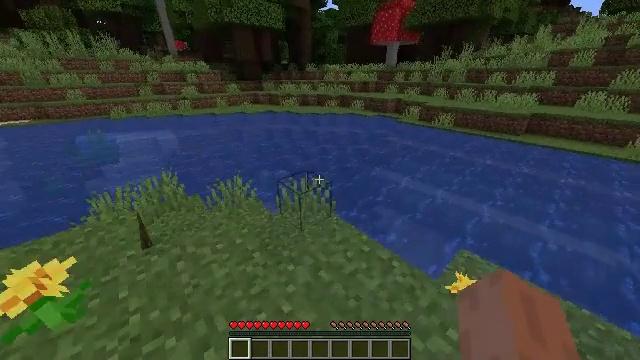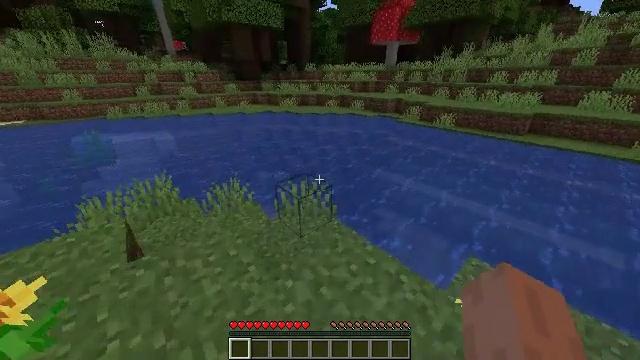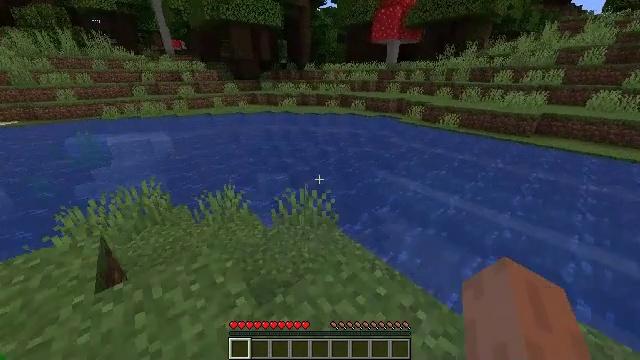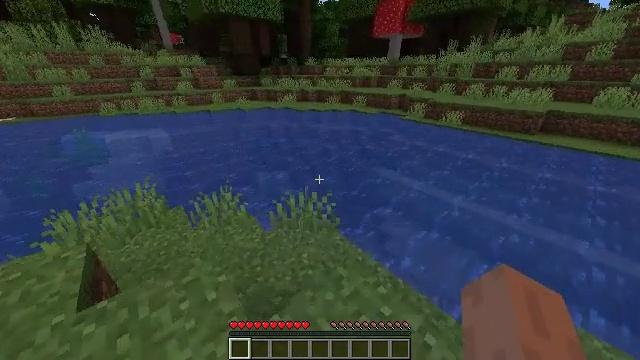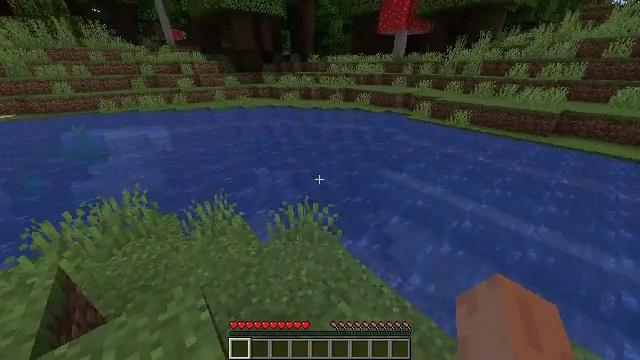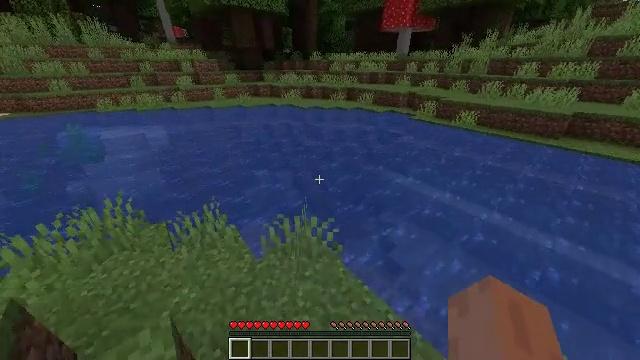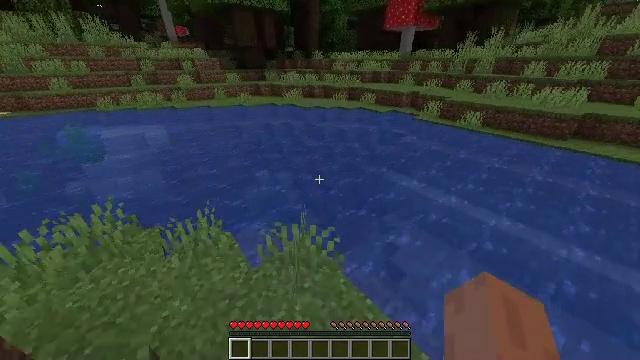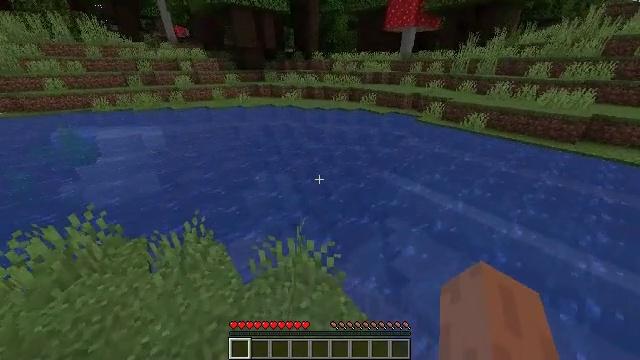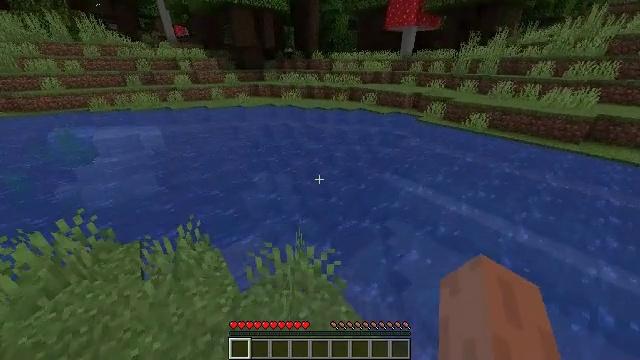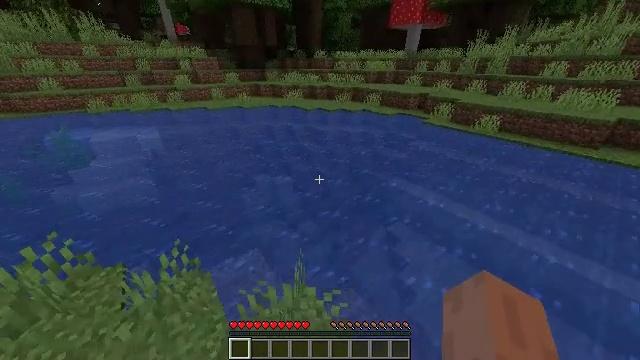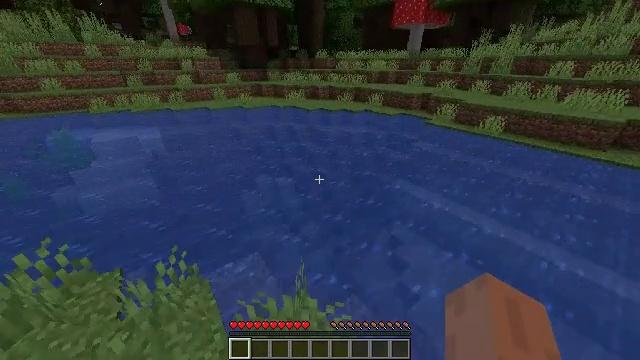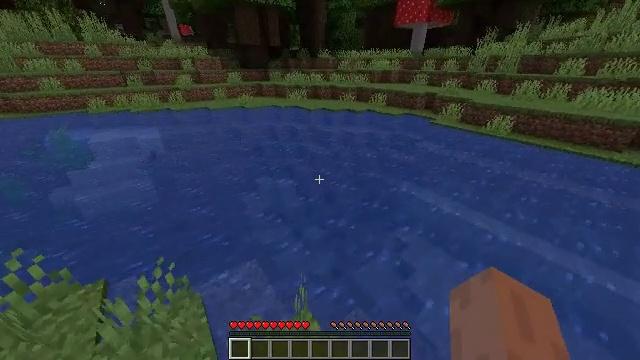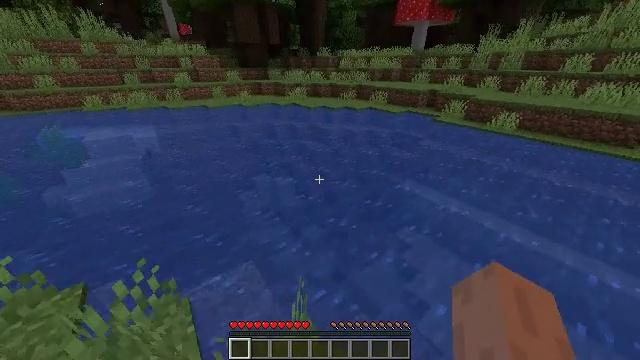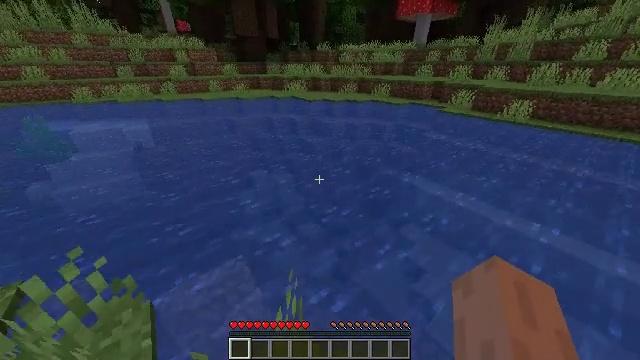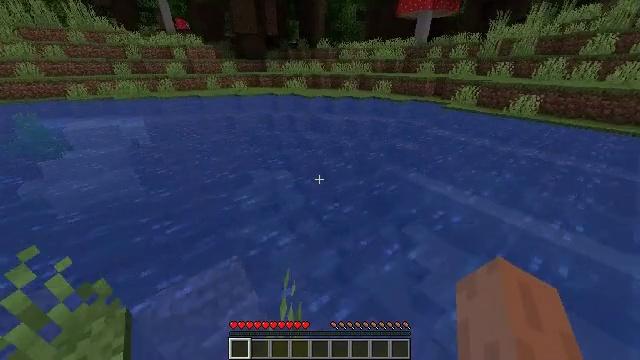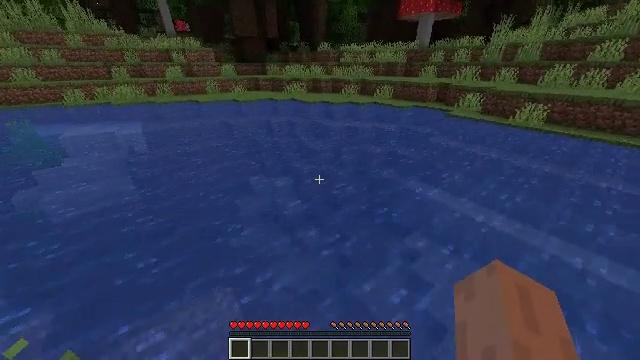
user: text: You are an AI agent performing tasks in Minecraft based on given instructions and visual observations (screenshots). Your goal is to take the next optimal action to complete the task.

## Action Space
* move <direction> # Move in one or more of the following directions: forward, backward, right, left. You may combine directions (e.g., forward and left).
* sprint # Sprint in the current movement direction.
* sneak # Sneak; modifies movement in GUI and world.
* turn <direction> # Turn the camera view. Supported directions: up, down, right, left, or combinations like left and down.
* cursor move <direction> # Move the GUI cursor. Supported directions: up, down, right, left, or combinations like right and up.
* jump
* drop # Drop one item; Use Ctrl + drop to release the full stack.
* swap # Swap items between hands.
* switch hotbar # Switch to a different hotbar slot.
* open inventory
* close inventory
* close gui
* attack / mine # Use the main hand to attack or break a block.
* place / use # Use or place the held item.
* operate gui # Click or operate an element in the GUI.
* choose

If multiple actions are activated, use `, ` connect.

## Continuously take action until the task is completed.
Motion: motion action
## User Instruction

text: Collect oak log for crafting.
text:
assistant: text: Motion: move forward, sprint
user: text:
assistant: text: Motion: move forward, sprint
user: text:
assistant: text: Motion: move forward, sprint
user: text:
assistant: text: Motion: move forward, sprint
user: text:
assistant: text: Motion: move forward, sprint
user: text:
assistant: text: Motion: move forward, sprint
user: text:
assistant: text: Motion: move forward, sprint
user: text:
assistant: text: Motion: move forward, sprint
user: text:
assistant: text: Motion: move forward, sprint
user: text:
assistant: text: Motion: move forward, sprint
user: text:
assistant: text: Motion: move forward, sprint
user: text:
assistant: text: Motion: move forward, sprint
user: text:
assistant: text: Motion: move forward, sprint
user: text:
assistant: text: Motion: move forward, sprint
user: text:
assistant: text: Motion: move forward, sprint, jump
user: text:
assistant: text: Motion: move forward, sprint, turn up, jump
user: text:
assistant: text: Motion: move forward, sprint, turn up, jump
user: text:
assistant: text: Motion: move forward, sprint, jump
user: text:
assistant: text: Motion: move forward, sprint, jump
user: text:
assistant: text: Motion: move forward, sprint, jump
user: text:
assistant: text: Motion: move forward, sprint, turn up, jump
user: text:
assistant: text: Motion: move forward, sprint
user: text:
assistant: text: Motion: move forward, sprint
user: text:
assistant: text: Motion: move forward, sprint
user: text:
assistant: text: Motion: move forward, sprint, turn left and down
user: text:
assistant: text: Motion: move forward, sprint, turn left
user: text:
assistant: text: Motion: move forward, sprint
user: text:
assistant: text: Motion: move forward, sprint
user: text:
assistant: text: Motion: move forward, sprint
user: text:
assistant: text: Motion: move forward, sprint